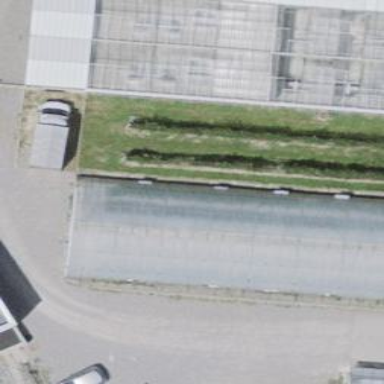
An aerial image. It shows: Greenhouse.